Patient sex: F
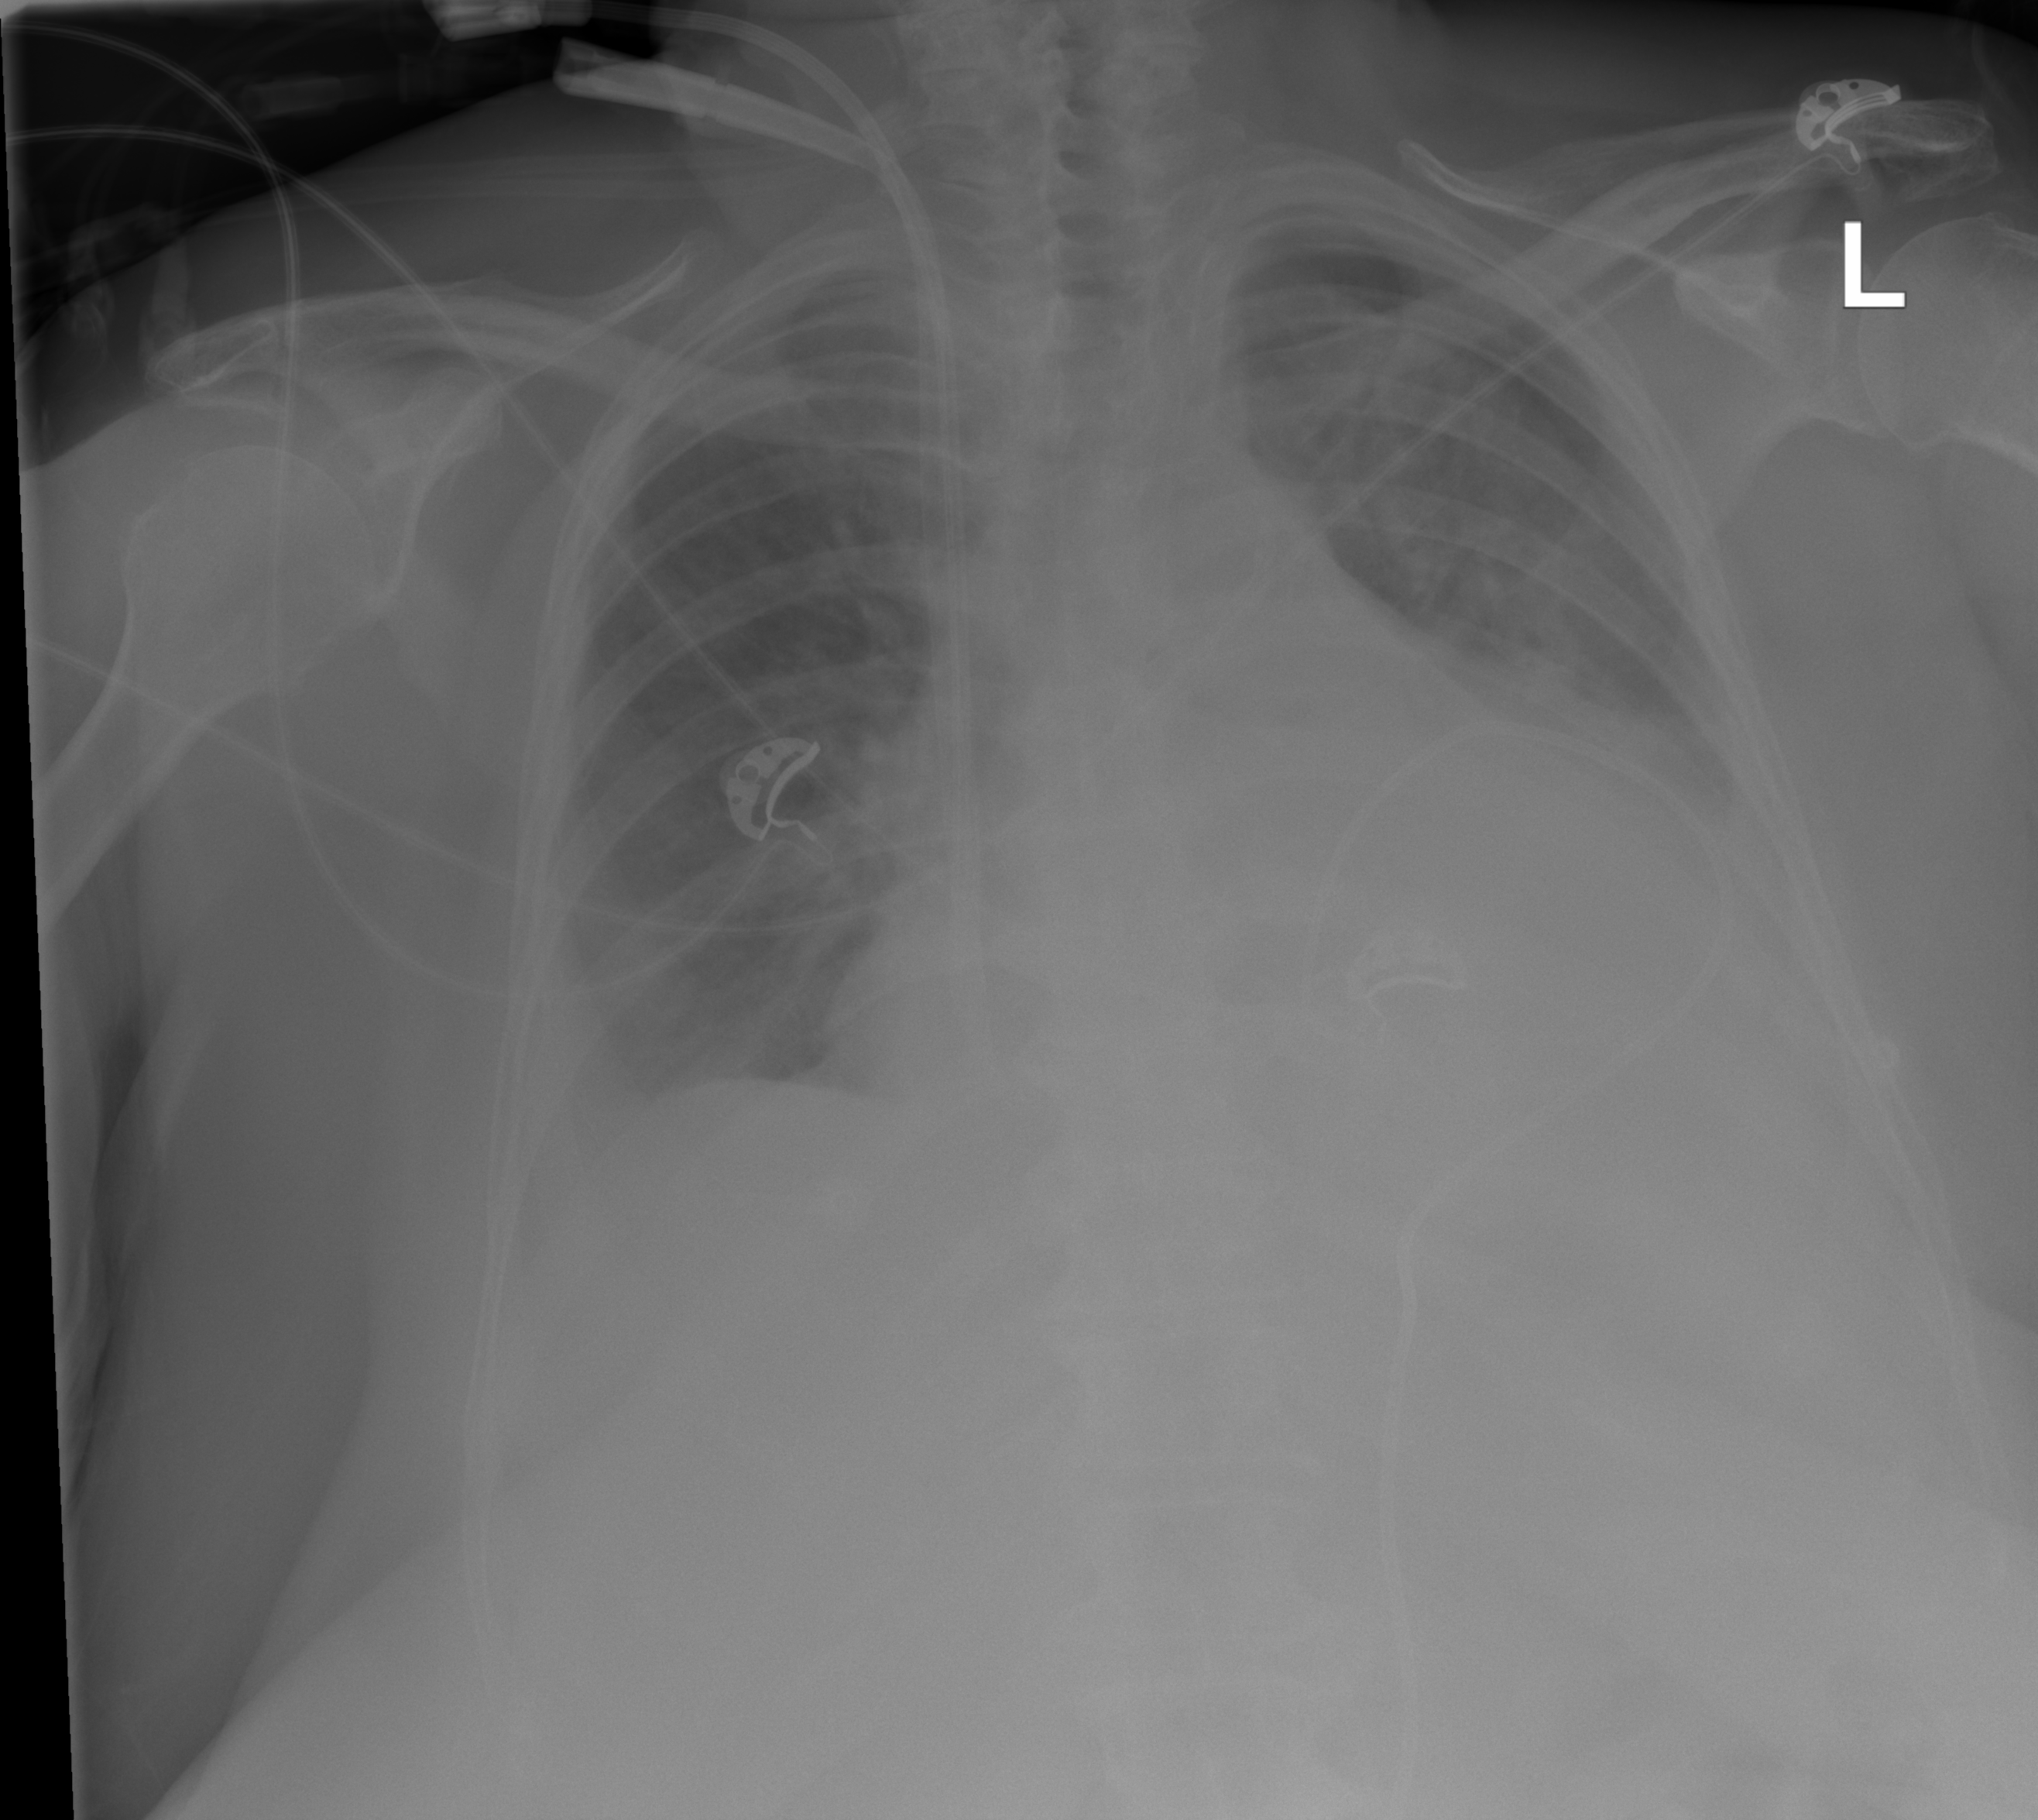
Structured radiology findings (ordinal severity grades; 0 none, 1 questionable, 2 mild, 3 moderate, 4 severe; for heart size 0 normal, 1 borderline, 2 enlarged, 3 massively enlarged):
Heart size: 2
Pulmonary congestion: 0
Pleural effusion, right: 2
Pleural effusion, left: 2
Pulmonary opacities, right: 0
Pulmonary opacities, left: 0
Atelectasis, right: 2
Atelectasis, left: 2